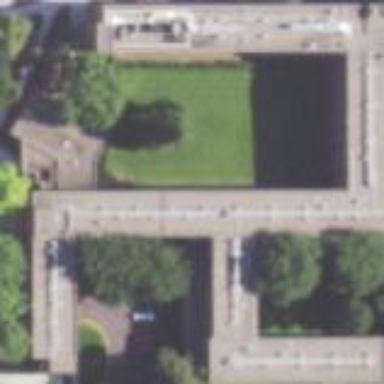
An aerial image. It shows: Dormitory building.